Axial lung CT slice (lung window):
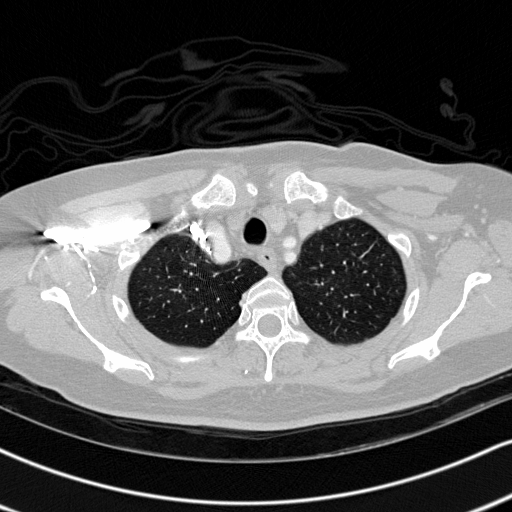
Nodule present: no